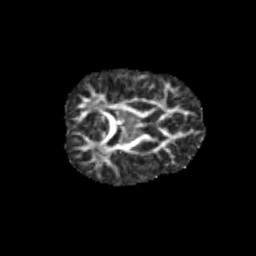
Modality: FA
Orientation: axial
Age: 10
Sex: female
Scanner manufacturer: siemens
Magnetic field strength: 3 T
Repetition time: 3.8 s
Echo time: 0.07 s